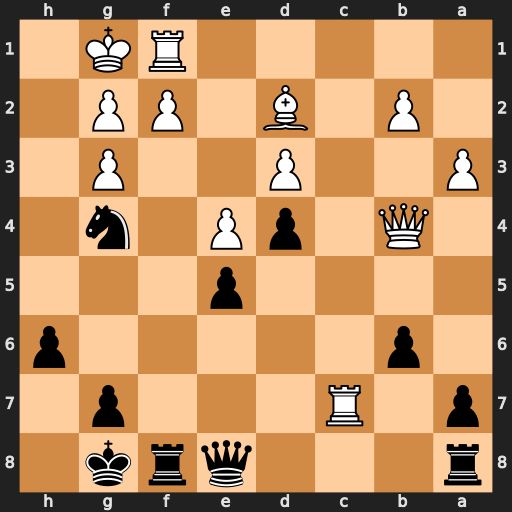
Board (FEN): r3qrk1/p1R3p1/1p5p/4p3/1Q1pP1n1/P2P2P1/1P1B1PP1/5RK1
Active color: b
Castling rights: -
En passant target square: -
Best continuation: Qh5 Rxg7+ Kxg7